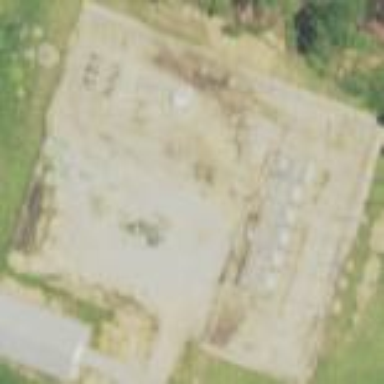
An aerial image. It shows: Industrial power substation surrounded by fence.